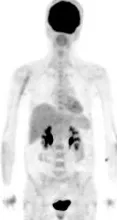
Preoperative PET maximum intensity projection.
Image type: radiology (pet)